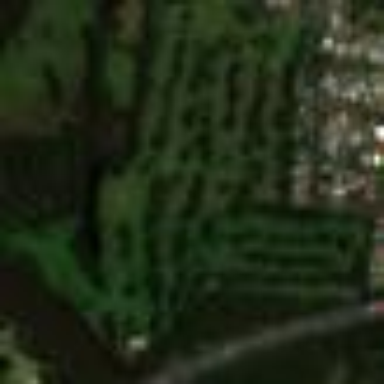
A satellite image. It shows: Golf course surrounded by greenery.